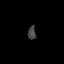
Tissue: lung
Cell type: Myeloid cells
Senescence score: 0.5767
Nuclear area (px): 112
Mean DAPI intensity: 65.036